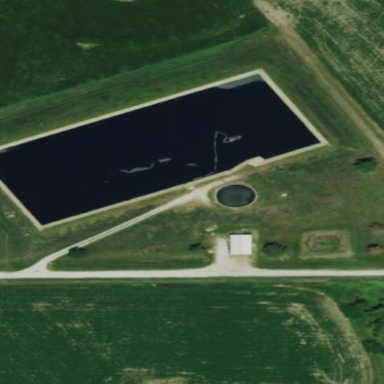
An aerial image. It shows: Body of wastewater.